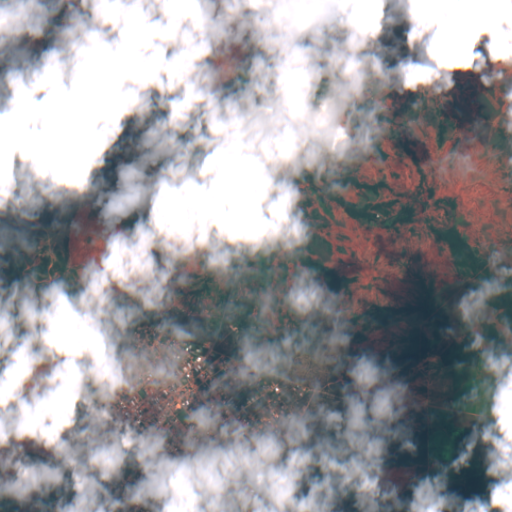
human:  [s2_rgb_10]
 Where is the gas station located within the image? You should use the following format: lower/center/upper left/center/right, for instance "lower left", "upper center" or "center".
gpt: The gas station is located in the lower left of the image.
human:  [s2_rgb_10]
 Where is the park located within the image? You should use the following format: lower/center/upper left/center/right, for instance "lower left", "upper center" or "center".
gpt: The park is located in the lower left of the image.
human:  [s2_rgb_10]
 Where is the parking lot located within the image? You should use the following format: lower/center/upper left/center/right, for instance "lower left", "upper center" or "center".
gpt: The parking lot is located in the lower center of the image.
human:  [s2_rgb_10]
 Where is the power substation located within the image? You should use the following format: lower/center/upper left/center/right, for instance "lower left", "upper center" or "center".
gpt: The power substation is located in the lower center of the image.
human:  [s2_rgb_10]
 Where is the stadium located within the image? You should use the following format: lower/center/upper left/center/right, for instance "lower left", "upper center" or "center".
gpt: The stadium is located in the lower center of the image.
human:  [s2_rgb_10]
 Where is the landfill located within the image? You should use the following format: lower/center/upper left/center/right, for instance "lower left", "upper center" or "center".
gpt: There is no landfill in the image.